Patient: sex F, age 69
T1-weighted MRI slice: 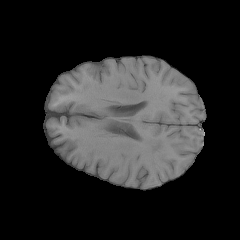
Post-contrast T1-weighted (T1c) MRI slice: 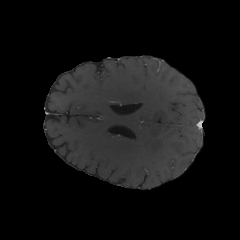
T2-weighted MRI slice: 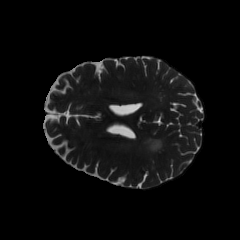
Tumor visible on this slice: yes
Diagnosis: Glioblastoma, IDH-wildtype
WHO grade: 4